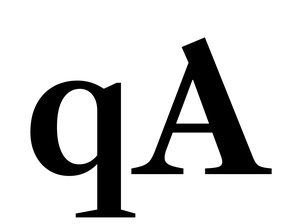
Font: LibreCaslonText_SemiBold